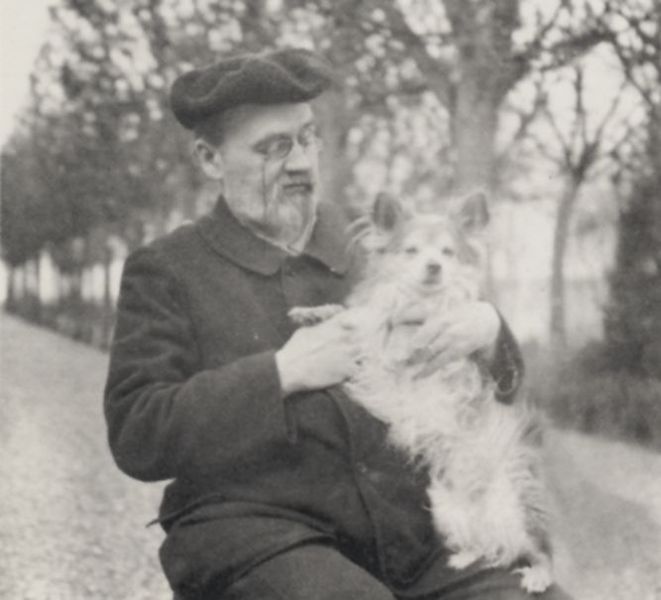
Titel: Zola hatte in Médan immer Hunde, meistens mehrere gleichzeitig
Künstler: Francois Emile Zola
Schlagwörter: baum, blätter, dunkel, hand, kopf, mann, schatten, weiß, bäume, cezanne, sitzen, zola, äste, abend, frankreich, grau, hell, hut, licht, mund, nase, ohr, schwarz, strasse, stuhl, blick, hund, park, tier, weg, wiese, anzug, bart, hose, jacke, kappe, mütze, schnurrbart, arm, augen, halten, kragen, mensch, samt, stein, steine, vollbart, bildnis, herr, hände, portrait, porträt, schauen, ast, kalt, stamm, wind, mantel, sitzend, stoff, vater, blatt, person, frontal, knopf, ohren, fell, hündchen, sommer, perspektive, kette, allee, tag, klein, herbst, winter, sepia, kies, spitz, spielen, monet, aufrecht, sitzt, manet, pfoten, schoß, knie, knöpfe, frühling, unscharf, foto, fotografie, photographie, draußen, haustier, kniee, schwarz weiss, künstler, barrett, brille, baskenmütze, zwicker, streicheln, photo, kraulen, pfote, barett, verschwommen, schnauze, freund, männchen, gelehrter, schnautze, freundschaft, fotographie, opa, haltend, monokel, struppig, filz, im arm, baumallee, hunderwasser, alles, hundertwasser, nasenbrille, bester freund, bester freund des menschen, franzosenmütze, hundebesitzer, hundeliebhaber, brill, kappel, monokoel, kleiner kragen, 20er jahre, schwrz weiss, hand auf schoss, hund mann mütze brille ohren, #fell